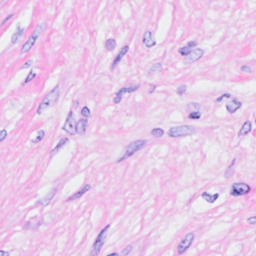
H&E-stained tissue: Breast